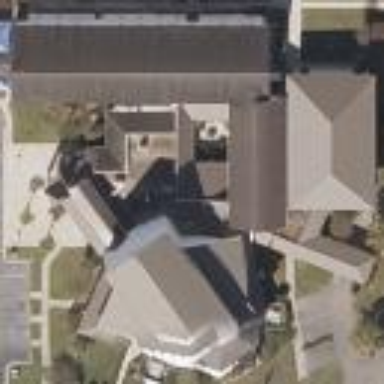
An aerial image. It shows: Building serving as place of worship.